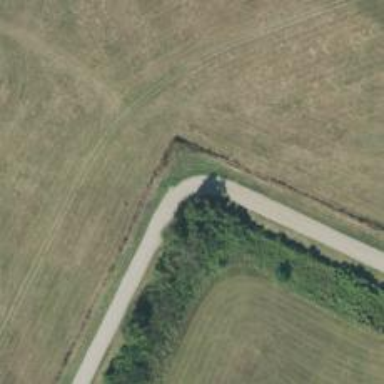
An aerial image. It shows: Unclassified road.